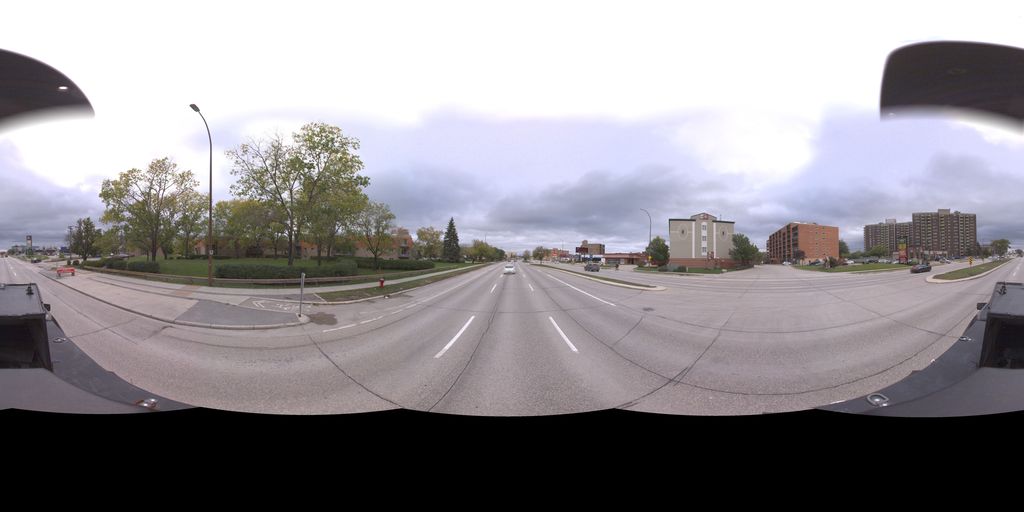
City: winnipeg